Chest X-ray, PA view. Patient: 59 years old, sex M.
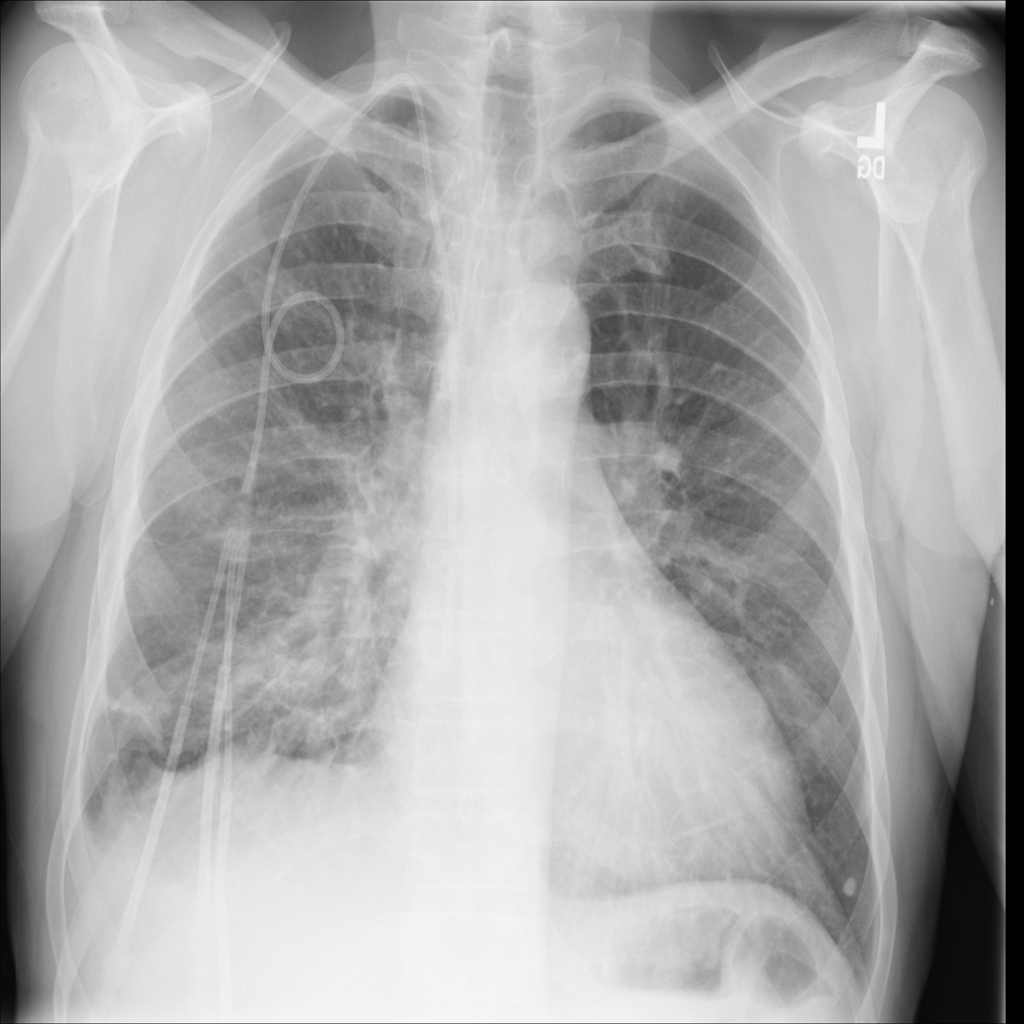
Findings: No Finding